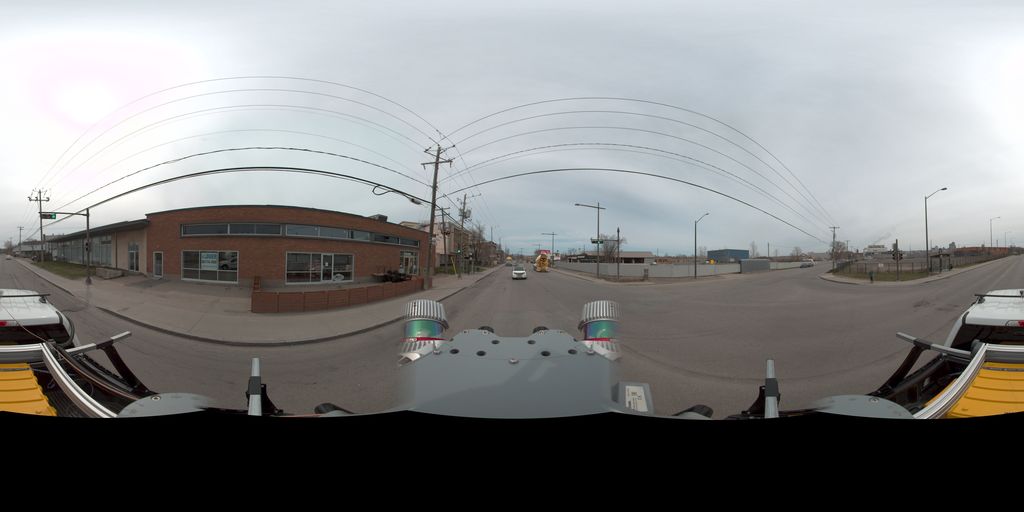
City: quebec_city